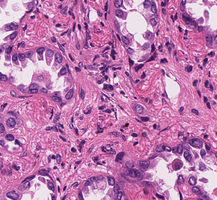
Tumor epithelial tissue: yes
Tumor-associated stroma tissue: yes
Normal tissue: no